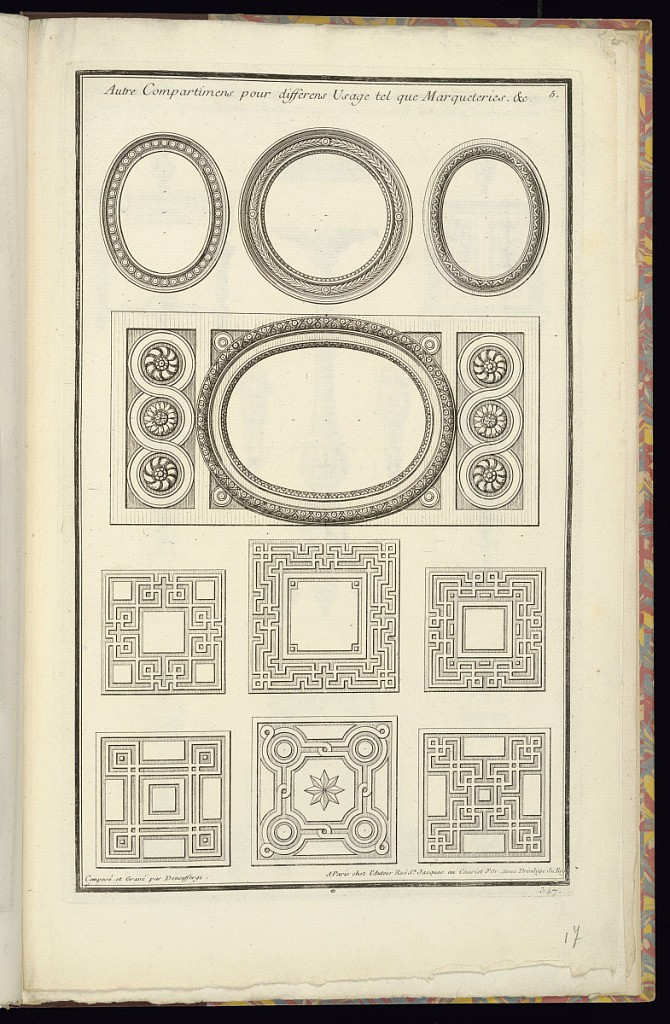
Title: Autre Compartimens pour differens Usage tel que Marqueteries &c
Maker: Jean-François de Neufforge, Flemish, 1714 – 1791
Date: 1763
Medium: Etching and engraving on laid paper
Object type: Print
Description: Ten designs for moldings, framing devices, and patterns featuring neoclassical motifs and ornament such as repeating patterns, rosettes, lamb's tongue, roundels, leaves, and meander or Greek key motifs. The designs vary in shapes and sizes from roundels, ovals, and squares. The plate is titled, numbered, and signed.